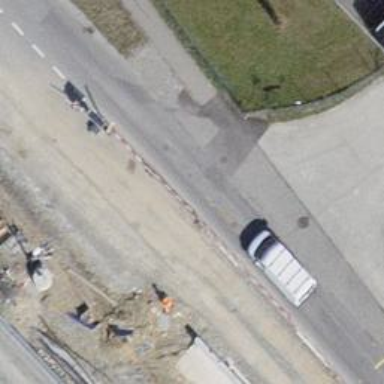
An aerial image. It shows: Bus stop with designated stop position for public transport.